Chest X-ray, AP view. Patient: 32 years old, sex F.
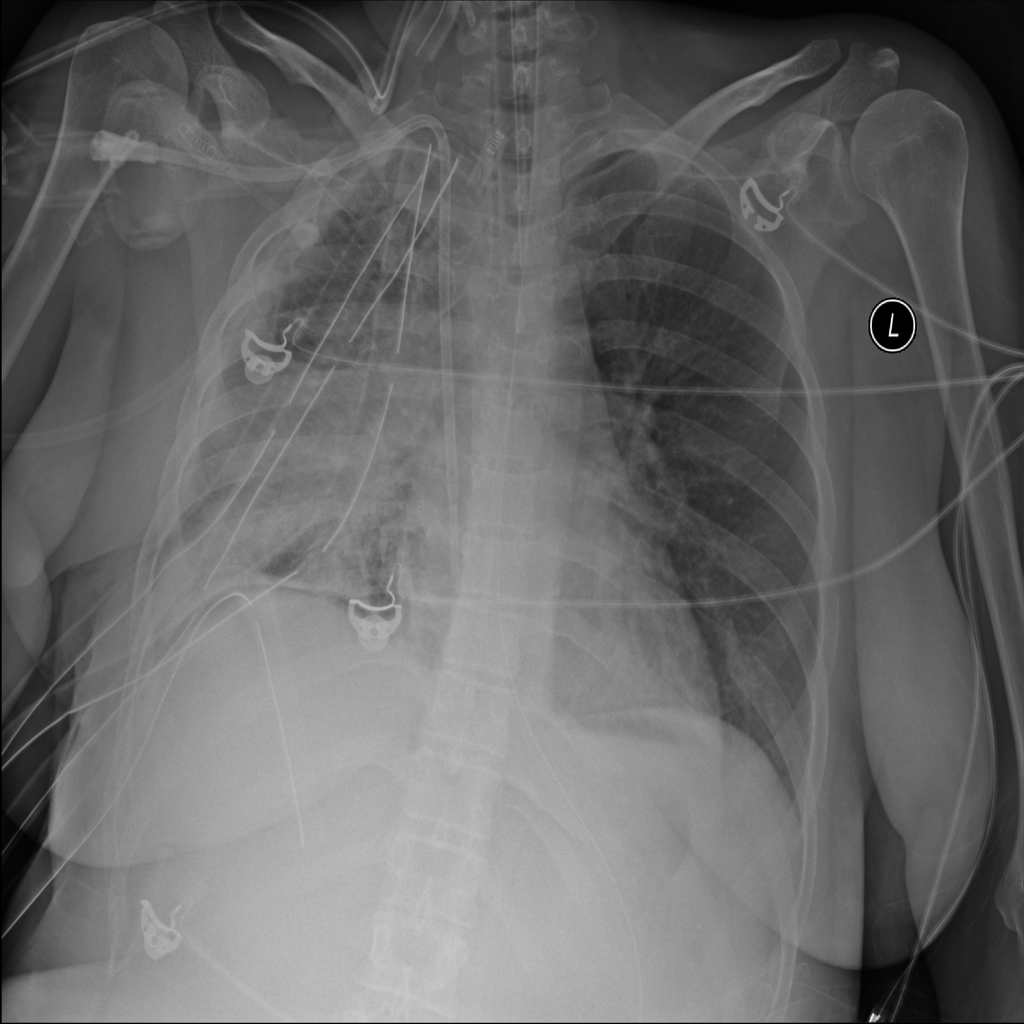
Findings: No Finding